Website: slack
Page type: stored-credit-cards
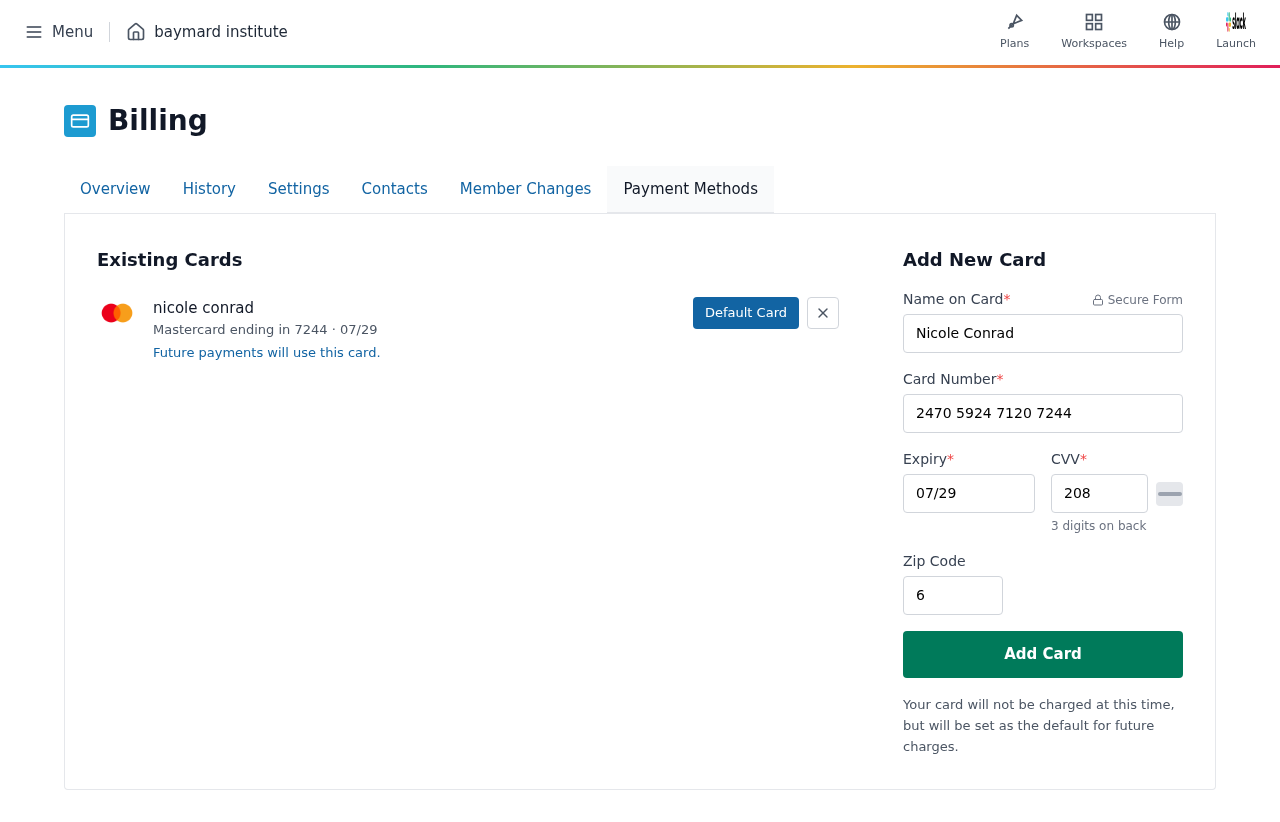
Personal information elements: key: PII_CARD_CVV
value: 208
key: PII_CARD_EXPIRY
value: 07/29
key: PII_CARD_EXPIRY_MONTH
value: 07
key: PII_CARD_EXPIRY_YEAR
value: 29
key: PII_CARD_LAST4
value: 7244
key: PII_CARD_NUMBER
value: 2470 5924 7120 7244
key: PII_CARD_TYPE
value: Mastercard
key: PII_FULLNAME
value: nicole conrad
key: PII_FULLNAME
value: Nicole Conrad
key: PII_POSTCODE
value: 65863